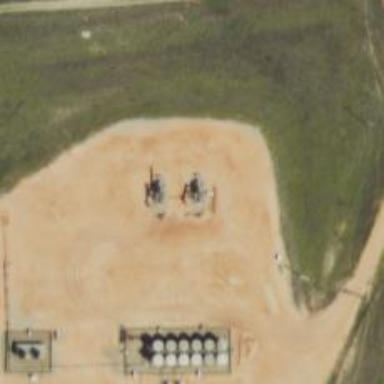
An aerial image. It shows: Petroleum well.